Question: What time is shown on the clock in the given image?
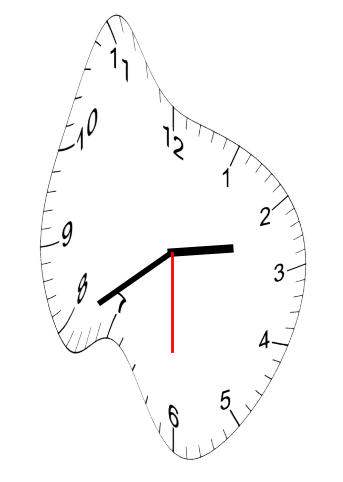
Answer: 02:39:30